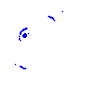
Particle: pion